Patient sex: M
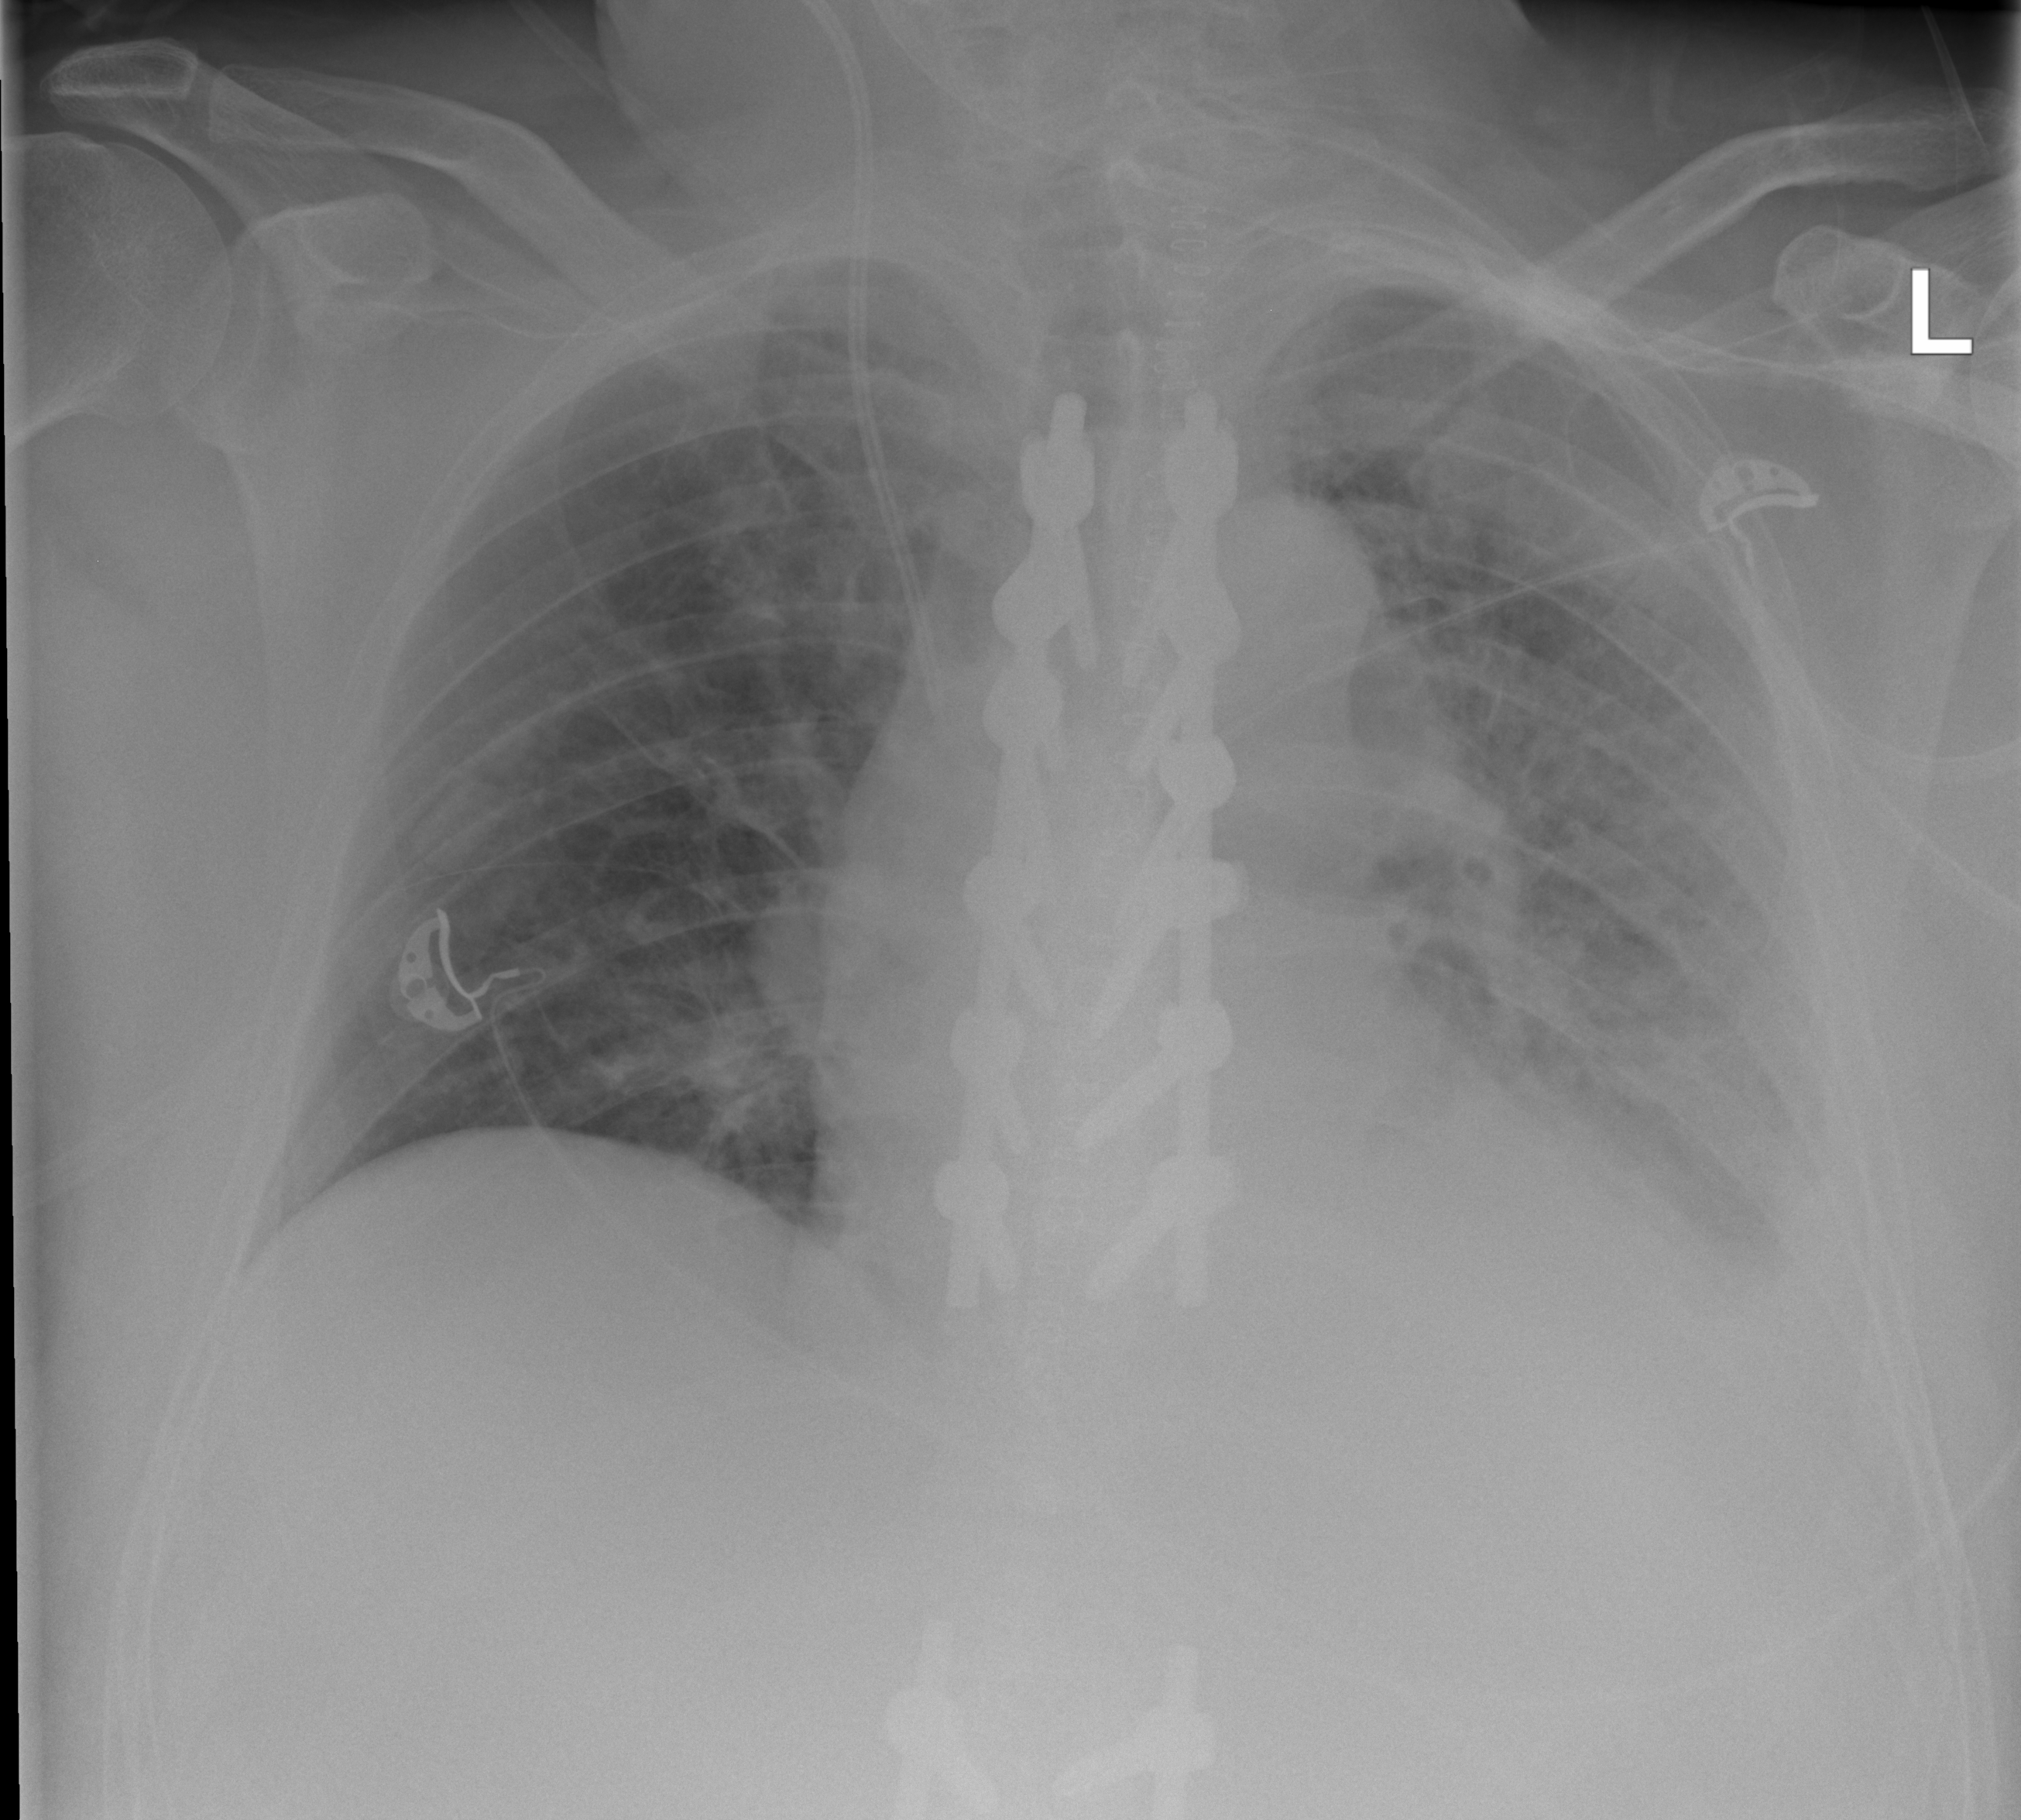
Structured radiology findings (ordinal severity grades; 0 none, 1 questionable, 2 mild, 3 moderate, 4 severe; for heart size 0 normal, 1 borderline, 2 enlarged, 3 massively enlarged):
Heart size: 2
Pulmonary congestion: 2
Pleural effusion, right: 0
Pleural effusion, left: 2
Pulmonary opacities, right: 2
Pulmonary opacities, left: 3
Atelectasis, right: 0
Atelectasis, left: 2